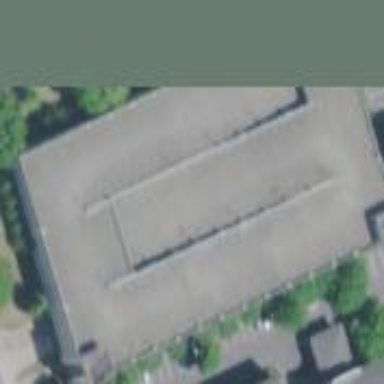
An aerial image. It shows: Multi-storey parking building.